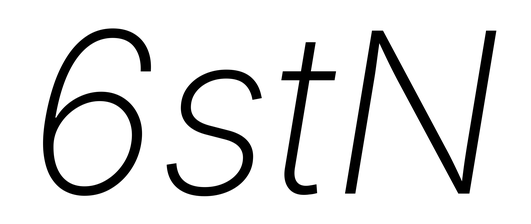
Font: Inter-Italic_ExtraLight_Italic